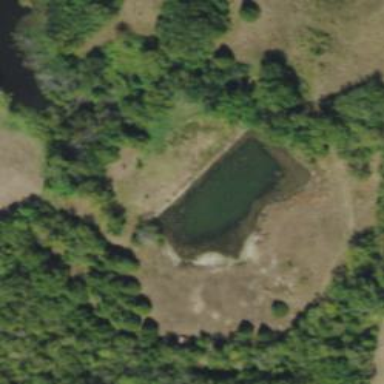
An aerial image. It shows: Reservoir of water.